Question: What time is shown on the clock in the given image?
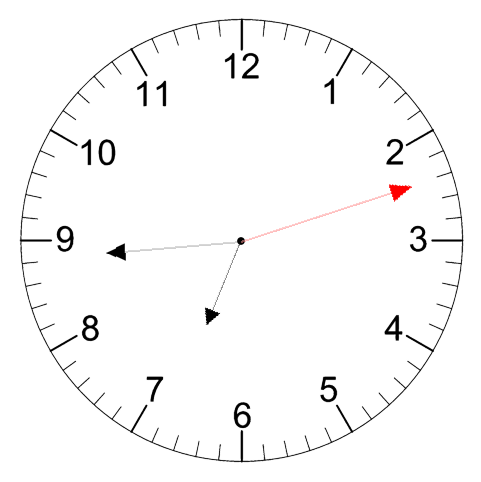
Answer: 06:44:12